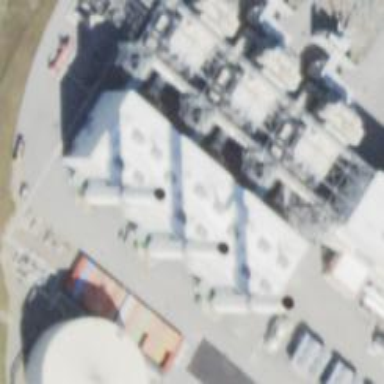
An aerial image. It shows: Gas turbine generator.